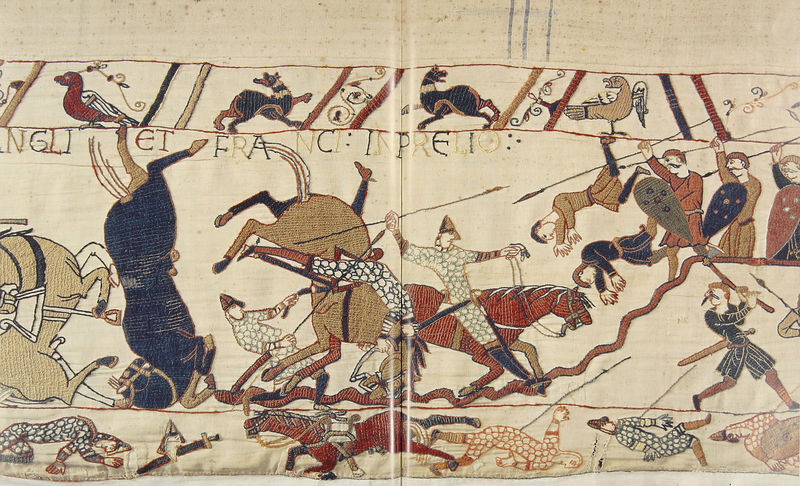
Titel: Teppich von Bayeux
Institution: Bayeux, Städtisches Museum
Schlagwörter: kampf, vogel, menschen, hund, tier, tiere, muster, teppich, mensch, taube, tod, tot, vögel, stickerei, pferd, pferde, reiter, schrift, laufen, schlacht, lanze, soldaten, inschrift, schild, schwert, soldat, tote, helm, ritter, kämpfen, rüstung, sterben, ross, mittelalter, krieger, sturz, tapisserie, lanzen, speer, töten, stier, weben, pfeile, stürzen, kreuzritter, kettenhemd, buschstaben, ger, bayeux, teppich von bayeux, schalchat